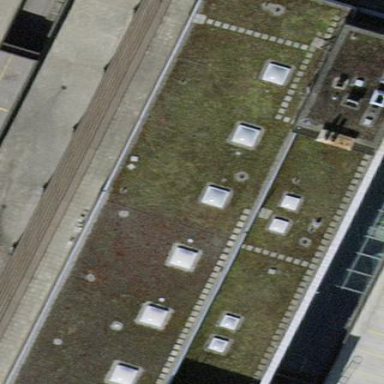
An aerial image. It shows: Industrial building with flat grass-covered roof.